Question: # The problem
I had Visual Studio 2015 RC installed and installed Visual Studio 2015 RTM over it. I couldn't find anything on the Internet that said you couldn't do this. I don't know if this is relevant to the problem.
Unfortunately, when I started up Visual Studio 2015 RTM for the first time after restarting it popped up message boxes with:
> "The 'Microsoft.VisualStudio.Editor.Implementation.EditorPackage' package did not load correctly"
Also:
- - - -
How can I resolve this error?
# Logs
It said to look in the . I couldn't find Microsoft.VisualStudio.Editor.Implementation.EditorPackage.
But for it said:
'''
<entry>
<record>339</record>
<time>2015/07/21 13:01:54.011</time>
<type>Error</type>
<source>VisualStudio</source>
<description>SetSite failed for package [XamarinShellPackage]</description>
<guid>{2D510815-1C4E-4210-BD82-3D9D2C56C140}</guid>
<hr>80070057 - E_INVALIDARG</hr>
<errorinfo>'providers' cannot contain a null (Nothing in Visual Basic) element.
Parameter name: providers</errorinfo>
</entry>
<entry>
<record>340</record>
<time>2015/07/21 13:01:54.013</time>
<type>Error</type>
<source>VisualStudio</source>
<description>End package load [XamarinShellPackage]</description>
<guid>{2D510815-1C4E-4210-BD82-3D9D2C56C140}</guid>
<hr>80070057 - E_INVALIDARG</hr>
<errorinfo>'providers' cannot contain a null (Nothing in Visual Basic) element.
Parameter name: providers</errorinfo>
</entry>
'''
For :
'''
<entry>
<record>394</record>
<time>2015/07/21 13:02:02.751</time>
<type>Error</type>
<source>TestWindowPackage</source>
<description>TestWindowPackage.Initialize failed with exception:
&#x000D;&#x000A;&#x000D;&#x000A;System.NullReferenceException:
Object reference not set to an instance of an object.&#x000D;&#x000A;
at Microsoft.VisualStudio.TestWindow.VsHost.TestWindowPackage.Initialize()
&#x000D;&#x000A;&#x000D;&#x000A;PackageContainer loaded: False &#x000D;&#x000A;</description>
</entry>
<entry>
<record>395</record>
<time>2015/07/21 13:02:02.752</time>
<type>Error</type>
<source>VisualStudio</source>
<description>SetSite failed for package [TestWindowPackage]</description>
<guid>{BFC24BF4-B994-4757-BCDC-1D5D2768BF29}</guid>
<hr>80004003 - E_POINTER</hr>
<errorinfo>Object reference not set to an instance of an object.</errorinfo>
</entry>
'''
For :
'''
<entry>
<record>405</record>
<time>2015/07/21 13:02:04.096</time>
<type>Error</type>
<source>VisualStudio</source>
<description>SetSite failed for package [NuGetPackage]</description>
<guid>{5FCC8577-4FEB-4D04-AD72-D6C629B083CC}</guid>
<hr>80004003 - E_POINTER</hr>
<errorinfo>Object reference not set to an instance of an object.</errorinfo>
</entry>
<entry>
<record>406</record>
<time>2015/07/21 13:02:04.096</time>
<type>Error</type>
<source>VisualStudio</source>
<description>End package load [NuGetPackage]</description>
<guid>{5FCC8577-4FEB-4D04-AD72-D6C629B083CC}</guid>
<hr>80004003 - E_POINTER</hr>
<errorinfo>Object reference not set to an instance of an object.</errorinfo>
</entry>
'''
For it said:
'''
<entry>
<record>409</record>
<time>2015/07/21 13:02:04.624</time>
<type>Information</type>
<source>VisualStudio</source>
<description>Begin package load [ErrorListPackage]</description>
<guid>{4A9B7E50-AA16-11D0-A8C5-00A0C921A4D2}</guid>
</entry>
<entry>
<record>410</record>
<time>2015/07/21 13:02:04.629</time>
<type>Error</type>
<source>VisualStudio</source>
<description>SetSite failed for package [ErrorListPackage]</description>
<guid>{4A9B7E50-AA16-11D0-A8C5-00A0C921A4D2}</guid>
<hr>80004003 - E_POINTER</hr>
<errorinfo>Object reference not set to an instance of an object.</errorinfo>
</entry>
'''
# What I have tried so far
- - - <URL>
So... Any suggestions out there?
# Updates to the question
## First update
I just tried to load a project and... Something is very wrong. It can't load a bunch of packages like: "CSharpPackage, IntegrationPackage, MigrationPackage, FileIndicatorPackage, etc..." and the Solution Explorer is completely blank! What is going on?
## Second update
This is how my Programs and Features look like:

## Third update
I have uninstalled and removed as much as I dared.
- - - - -
I don't want to mess up my Visual Studio 2013 installation.
So if anyone has more information as to which programs exactly can be uninstalled from the above screenshot, I would be very happy.
## Fourth update
Steps to be taken (updated from update 3)
- - - - - <URL>- - - - - -
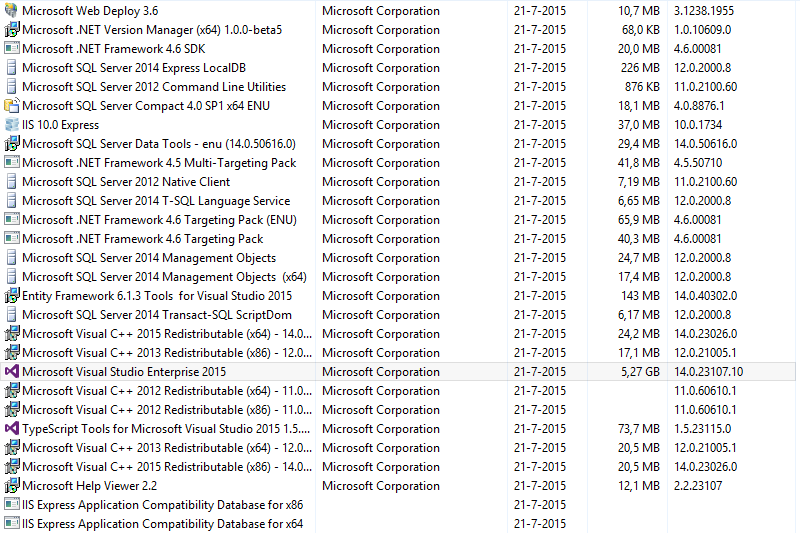
Answer: I have Visual Studio 2012, 2013 and 2015 all installed on my machine. After installing Visual Studio 2013 Update 5, I started getting the "package did not load correctly" error in VS 2013.
All I did to get it working was to follow this step:
1. Close all instances of Visual Studio
2. Delete everything in this folder C:\Users\%username%\AppData\Local\Microsoft\VisualStudio\12.0\ComponentModelCache
3. Restart Visual Studio
Though I have not tried this for Visual Studio 2015, I believe this should solve the problem too. To do this for Visual Studio 2015, should be changed to .
Instead of deleting everything in the folder (as suggested by above), it is much more safer to rename the folder and allow Visual Studio create a new one. Sometimes, you might have to copy somethings over from the old folder.